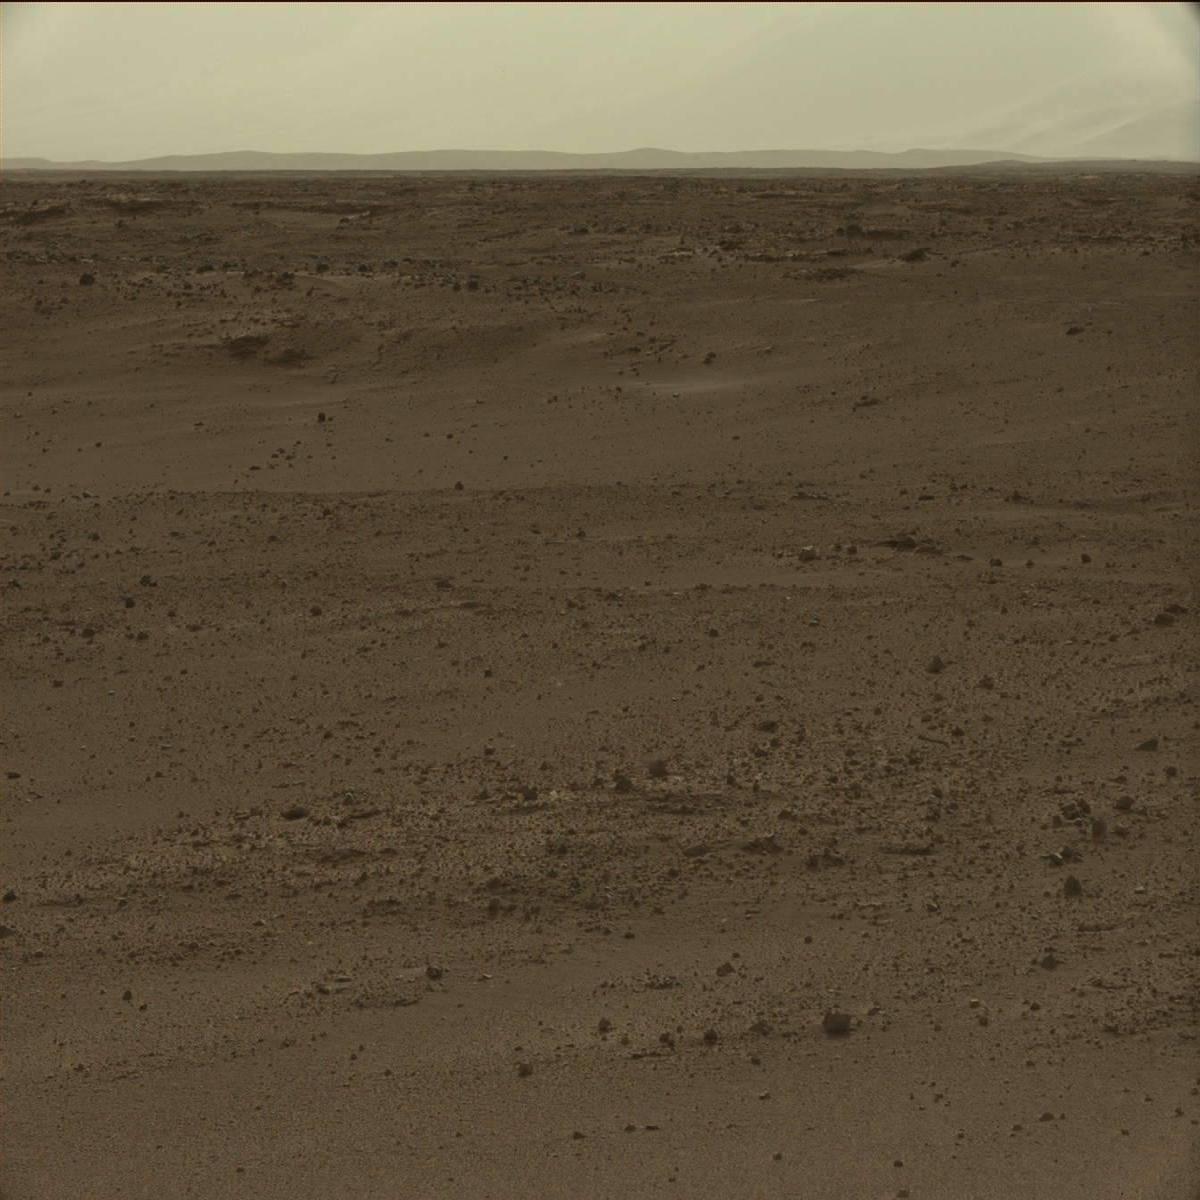
Terrain classes present: Ridge, Rock, Sand / Soil, Sky